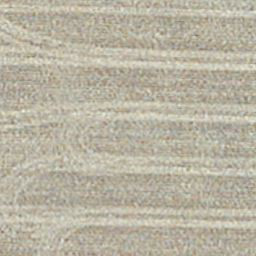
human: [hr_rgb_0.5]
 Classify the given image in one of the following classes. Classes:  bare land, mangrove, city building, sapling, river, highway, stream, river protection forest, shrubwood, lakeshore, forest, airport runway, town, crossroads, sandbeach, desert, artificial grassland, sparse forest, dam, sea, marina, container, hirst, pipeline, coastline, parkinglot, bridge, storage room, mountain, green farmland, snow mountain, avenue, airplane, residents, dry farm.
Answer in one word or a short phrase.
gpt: dry farm